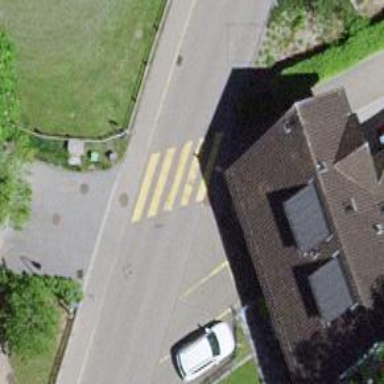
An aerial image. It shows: Zebra crossing on the road.